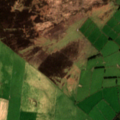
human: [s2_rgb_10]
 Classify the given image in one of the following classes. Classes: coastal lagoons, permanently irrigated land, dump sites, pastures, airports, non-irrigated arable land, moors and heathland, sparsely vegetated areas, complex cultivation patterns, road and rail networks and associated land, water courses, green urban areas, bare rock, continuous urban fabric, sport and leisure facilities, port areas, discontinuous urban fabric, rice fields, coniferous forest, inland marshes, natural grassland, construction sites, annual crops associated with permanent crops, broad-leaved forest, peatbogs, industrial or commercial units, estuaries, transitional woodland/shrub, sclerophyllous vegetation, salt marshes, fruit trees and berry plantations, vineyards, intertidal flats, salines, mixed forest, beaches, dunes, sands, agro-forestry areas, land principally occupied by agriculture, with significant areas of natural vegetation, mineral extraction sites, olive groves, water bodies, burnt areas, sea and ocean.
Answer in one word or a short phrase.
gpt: pastures, land principally occupied by agriculture, with significant areas of natural vegetation, coniferous forest, moors and heathland